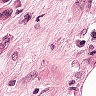
Metastatic tissue present: yes